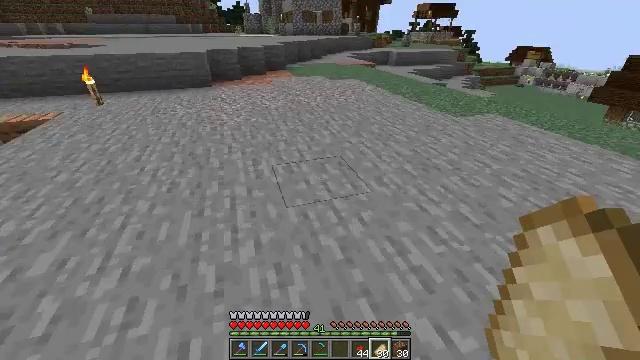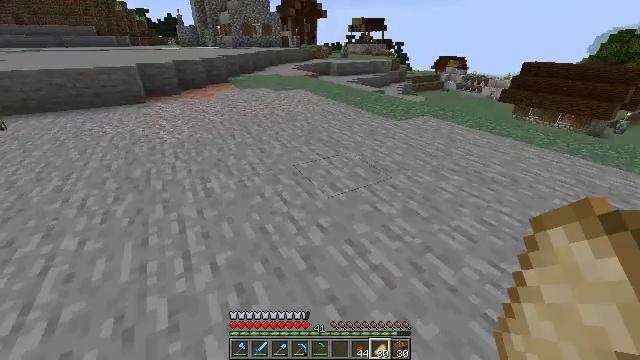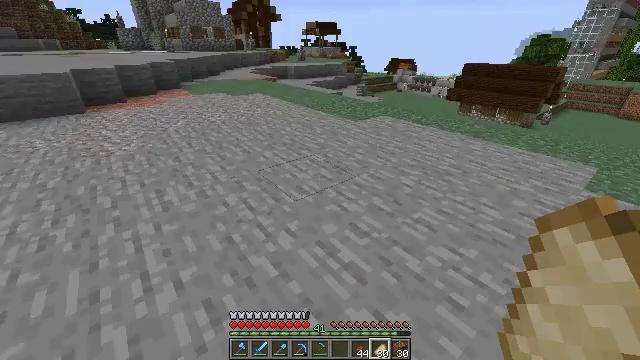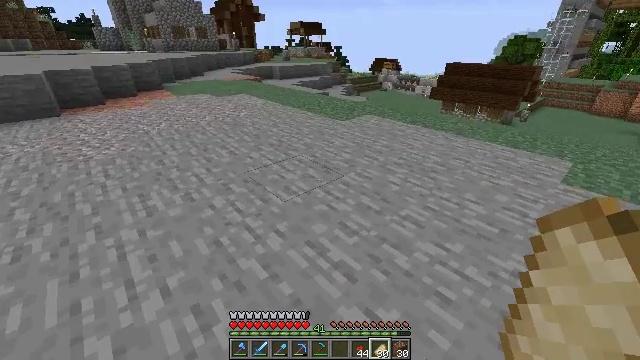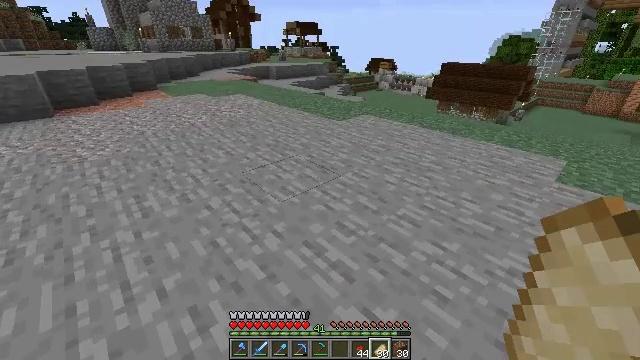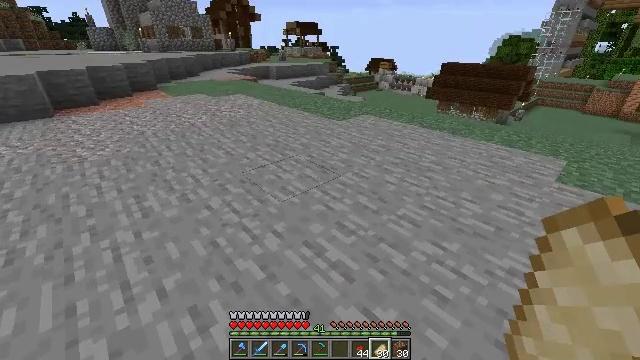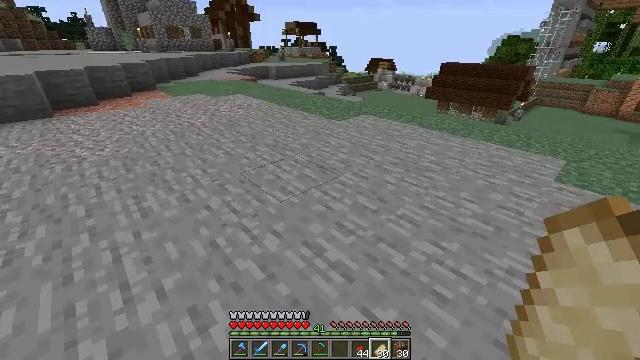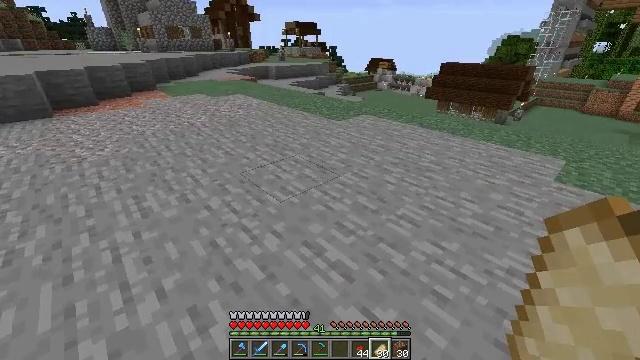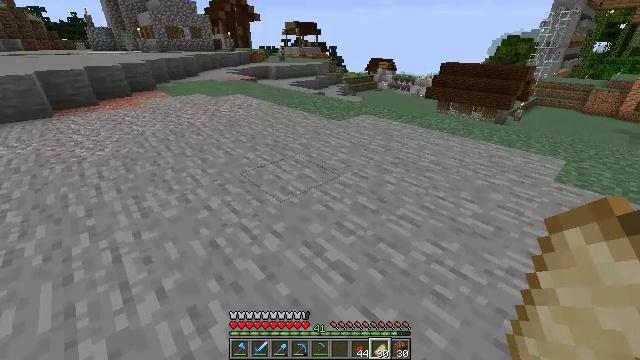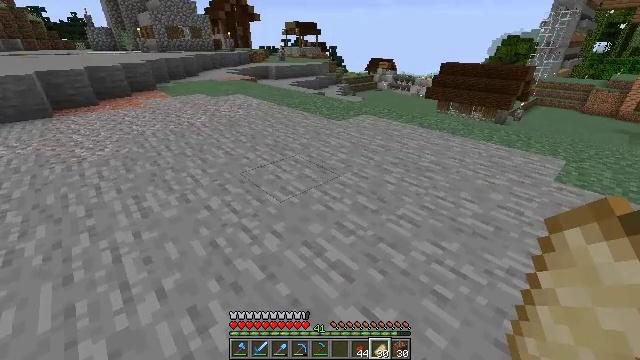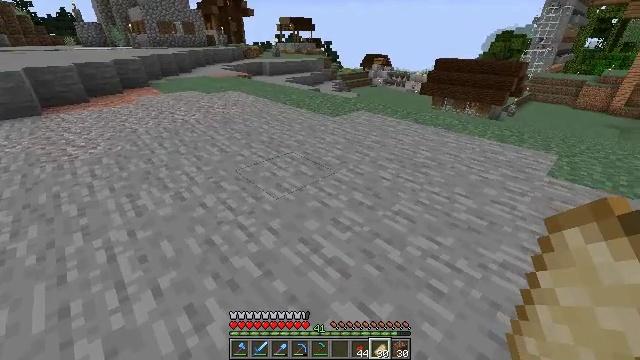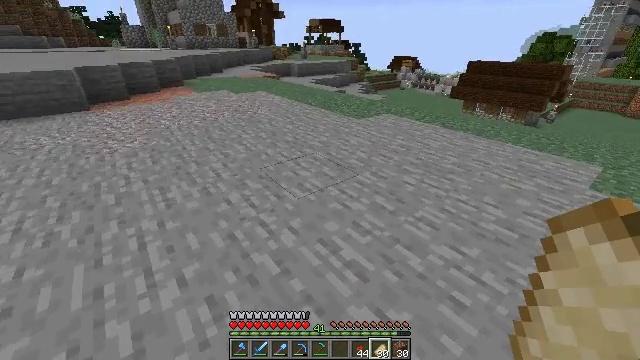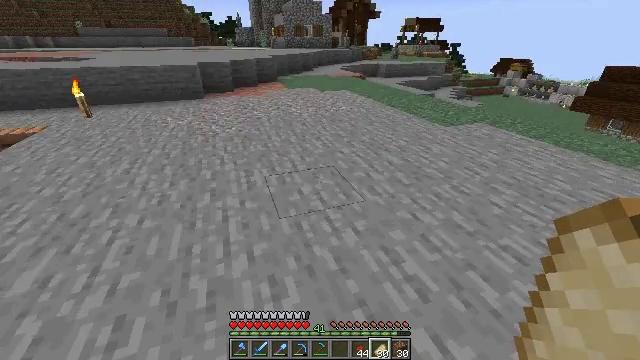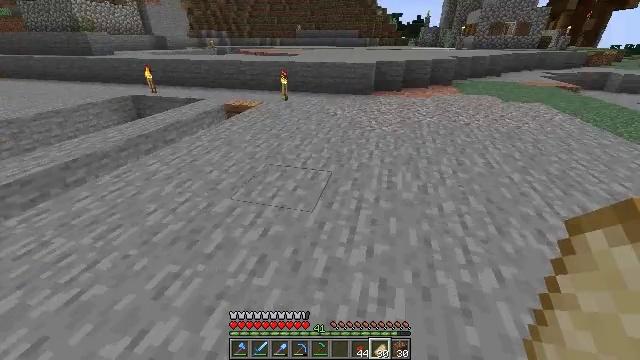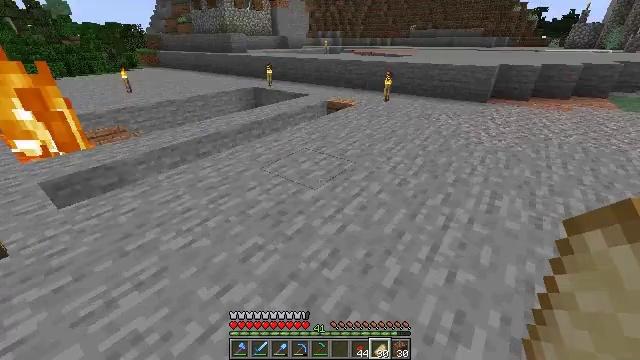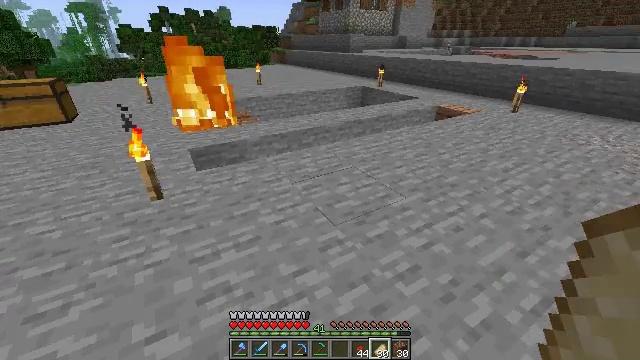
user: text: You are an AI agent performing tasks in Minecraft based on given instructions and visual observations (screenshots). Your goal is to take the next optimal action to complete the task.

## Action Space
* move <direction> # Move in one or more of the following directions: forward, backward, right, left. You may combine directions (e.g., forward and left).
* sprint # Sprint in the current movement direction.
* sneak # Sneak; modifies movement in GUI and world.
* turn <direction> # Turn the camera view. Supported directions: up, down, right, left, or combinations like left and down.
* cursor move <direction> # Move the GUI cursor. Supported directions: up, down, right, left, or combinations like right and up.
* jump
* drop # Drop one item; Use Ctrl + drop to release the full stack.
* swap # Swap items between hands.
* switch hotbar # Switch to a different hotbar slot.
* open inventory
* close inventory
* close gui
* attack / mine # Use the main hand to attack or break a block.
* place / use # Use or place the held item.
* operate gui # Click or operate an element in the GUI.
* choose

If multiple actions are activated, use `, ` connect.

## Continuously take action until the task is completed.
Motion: motion action
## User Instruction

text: Create a dried kelp block using dried kelp.
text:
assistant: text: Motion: turn right and up
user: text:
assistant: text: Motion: turn right
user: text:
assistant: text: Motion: turn right
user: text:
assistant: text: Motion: no_op
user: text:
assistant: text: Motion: no_op
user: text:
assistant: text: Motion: no_op
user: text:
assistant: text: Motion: no_op
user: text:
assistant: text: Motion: no_op
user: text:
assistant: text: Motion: no_op
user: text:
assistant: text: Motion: turn right
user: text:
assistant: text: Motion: turn left
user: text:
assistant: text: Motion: turn left
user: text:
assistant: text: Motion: turn left
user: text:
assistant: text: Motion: turn left
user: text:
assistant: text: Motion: turn left
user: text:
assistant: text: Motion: turn left
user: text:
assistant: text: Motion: no_op
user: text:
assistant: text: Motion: no_op
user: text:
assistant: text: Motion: no_op
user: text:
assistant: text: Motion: no_op
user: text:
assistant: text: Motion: no_op
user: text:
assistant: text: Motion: no_op
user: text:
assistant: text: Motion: no_op
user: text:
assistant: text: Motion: no_op
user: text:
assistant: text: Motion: no_op
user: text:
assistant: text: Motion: no_op
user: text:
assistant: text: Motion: no_op
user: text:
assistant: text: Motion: no_op
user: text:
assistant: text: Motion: turn left
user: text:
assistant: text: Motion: move forward, turn left